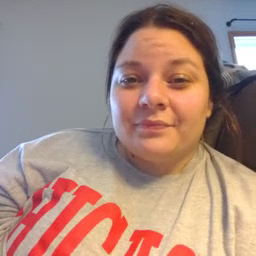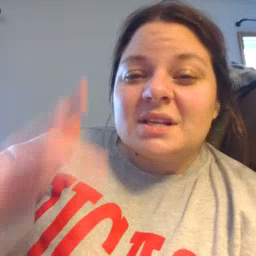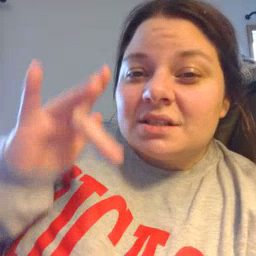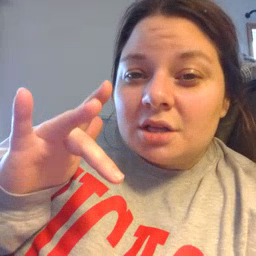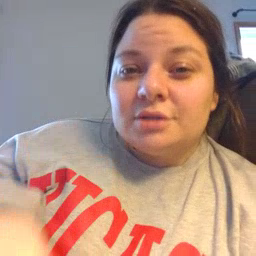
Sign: touch